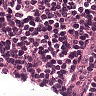
Metastatic tissue present: no